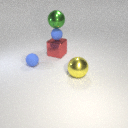
large green metal sphere above small blue rubber sphere